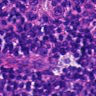
Metastatic tissue present: no